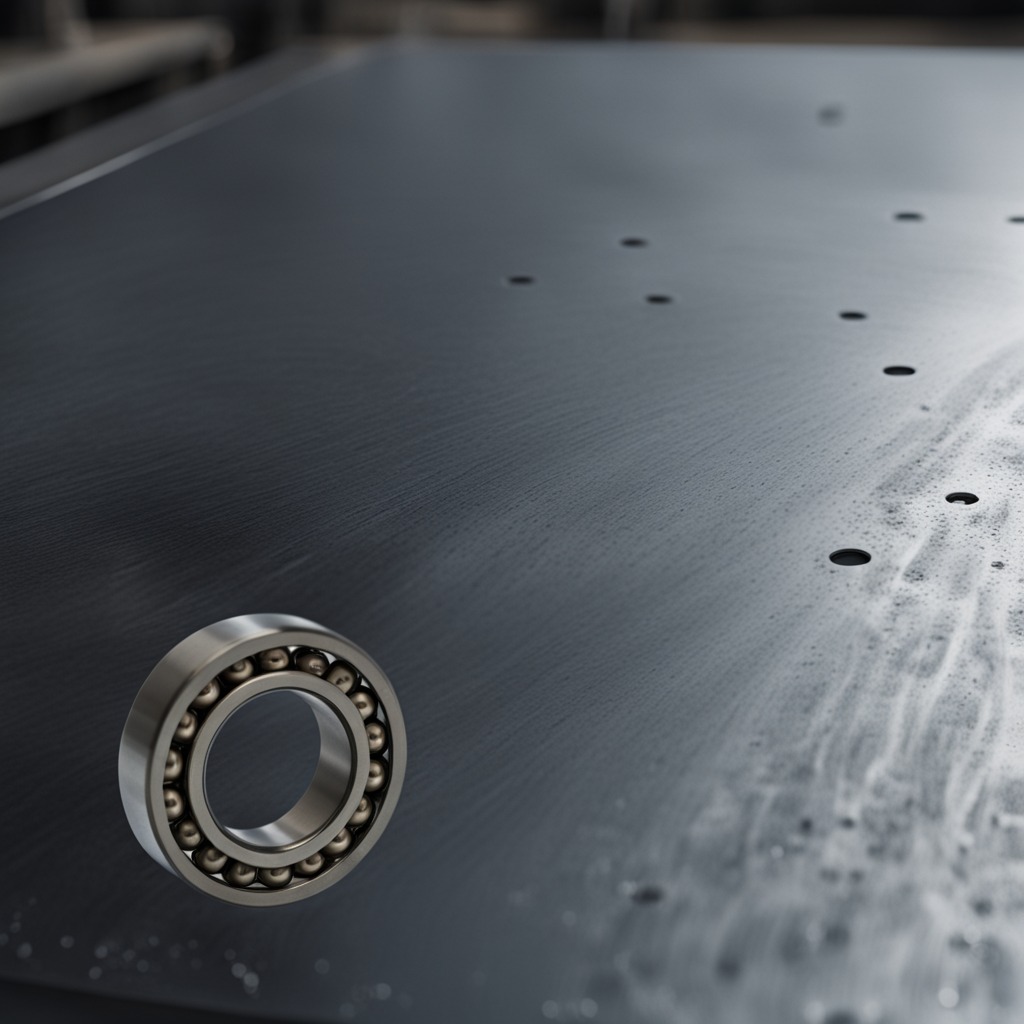
A metal ball bearing lies on the cold steel table in a mining workshop.